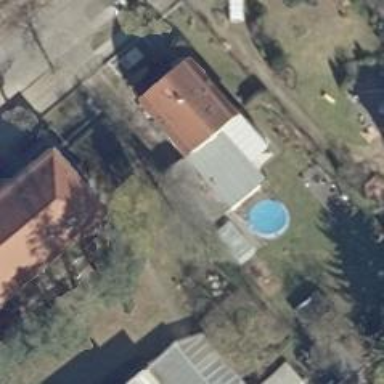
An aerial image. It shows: Detached building with gambrel roof design.